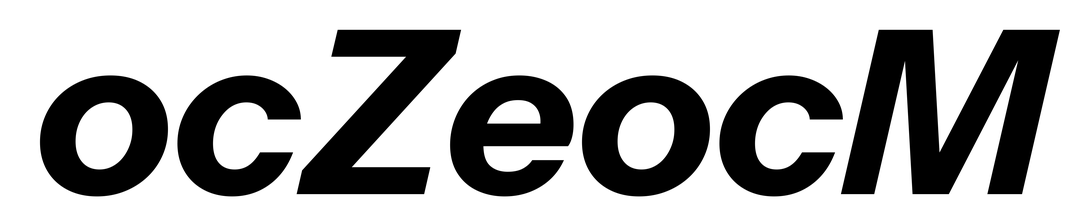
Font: InstrumentSans-Italic_Bold_Italic